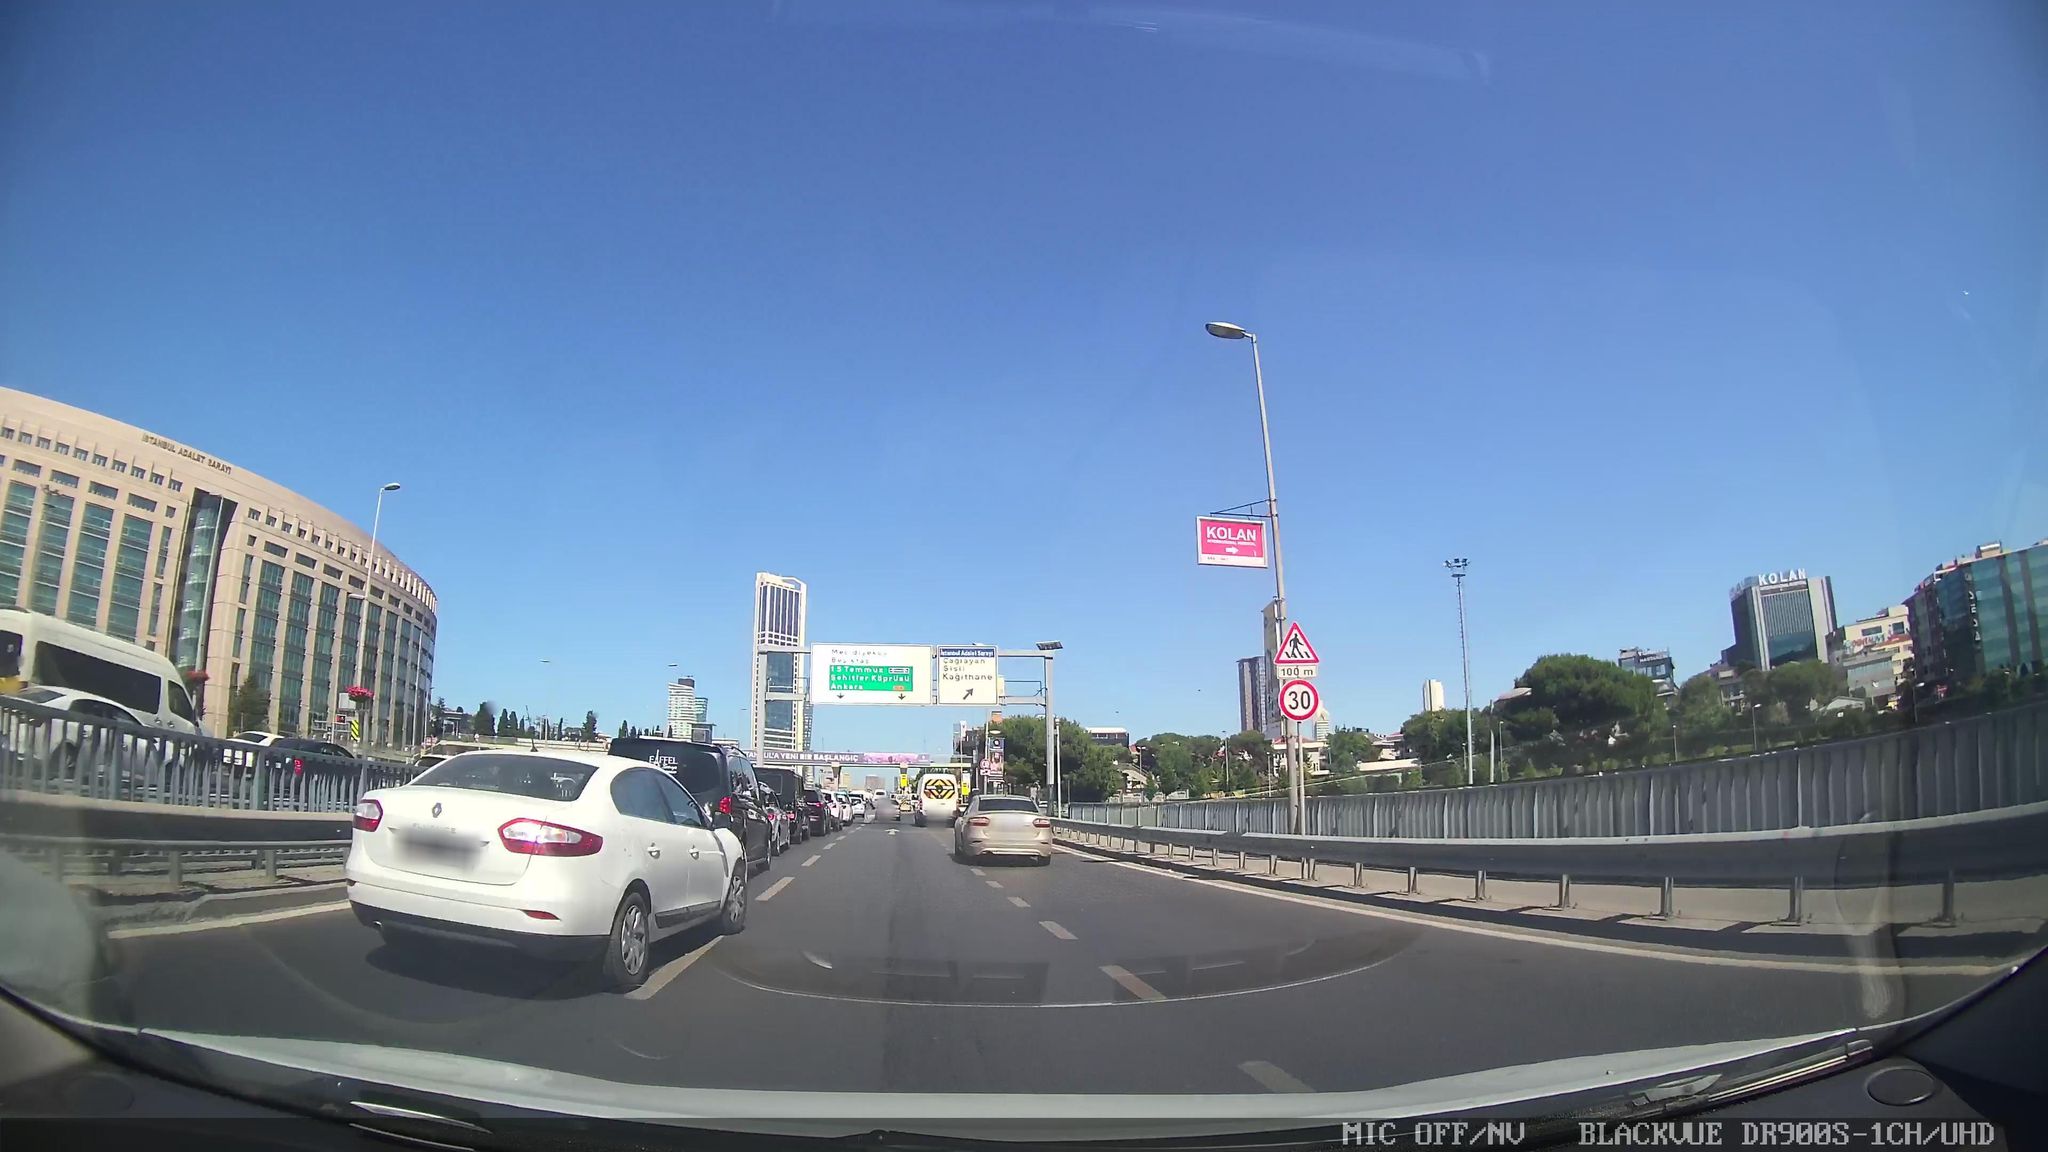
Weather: clear
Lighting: day
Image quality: good
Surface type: driving surface
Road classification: trunk_link
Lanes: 3.0
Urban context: urban centre
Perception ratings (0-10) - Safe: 2.46, Lively: 3.68, Beautiful: 1.79, Boring: 3.14, Depressing: 4.81, Wealthy: 2.58